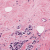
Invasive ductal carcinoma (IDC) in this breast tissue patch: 1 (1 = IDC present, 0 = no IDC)